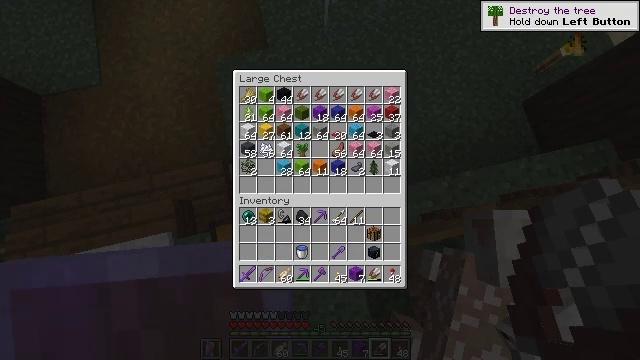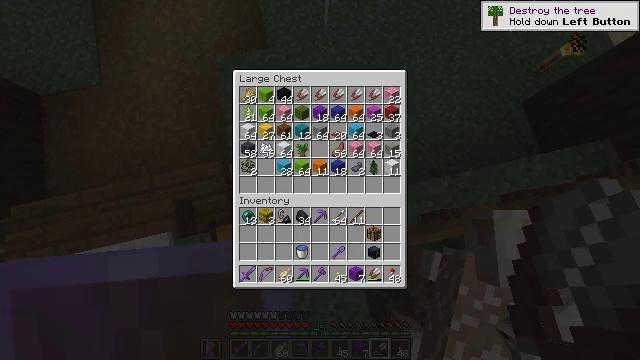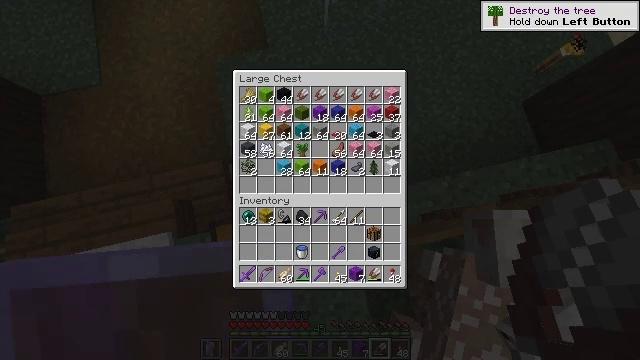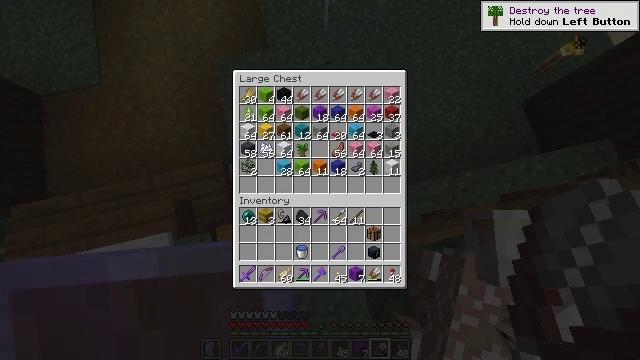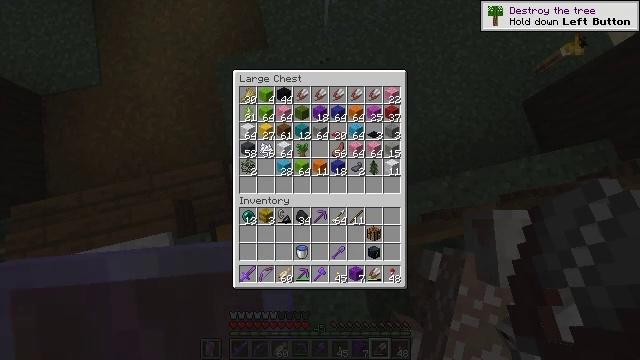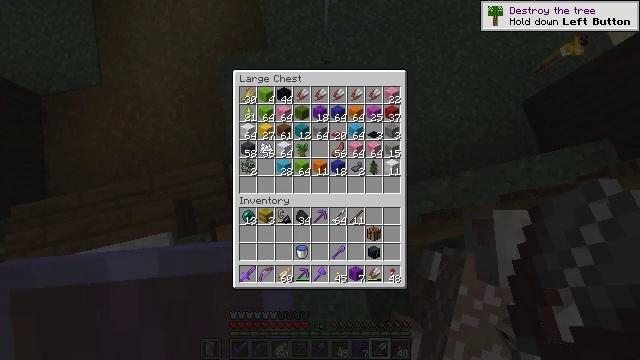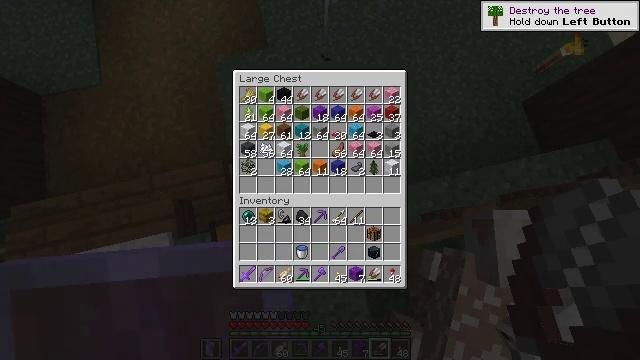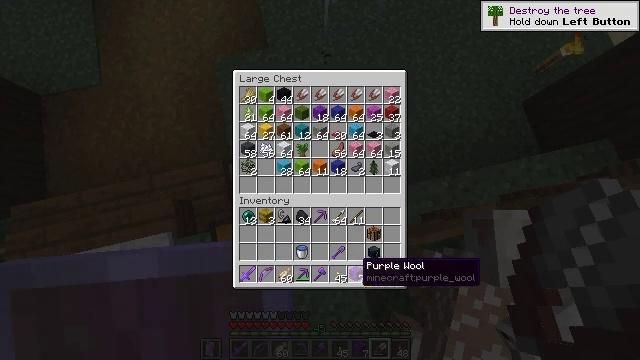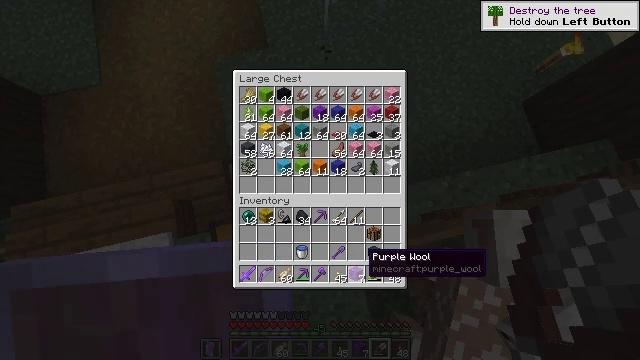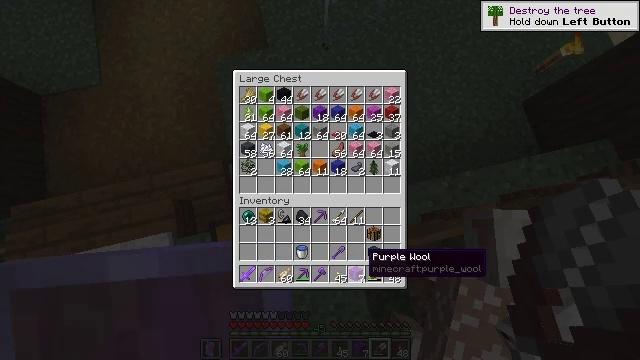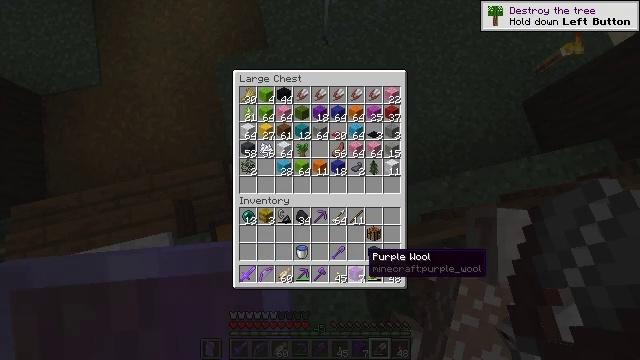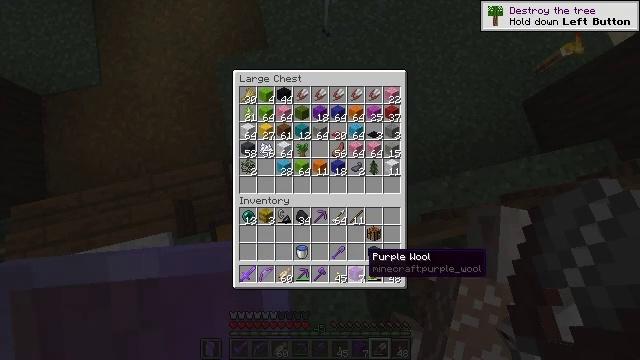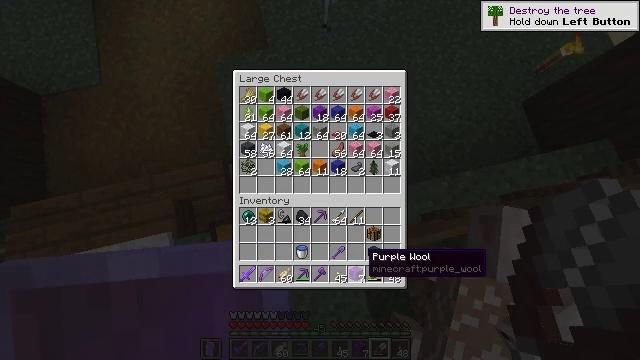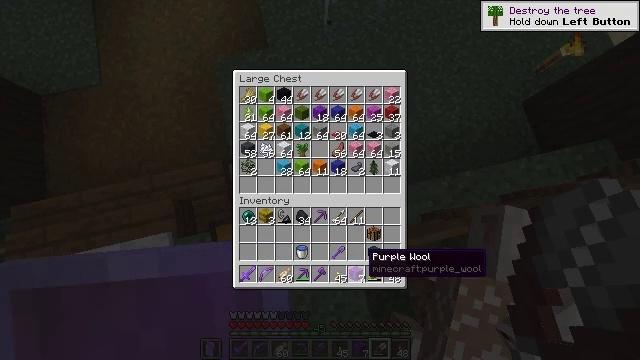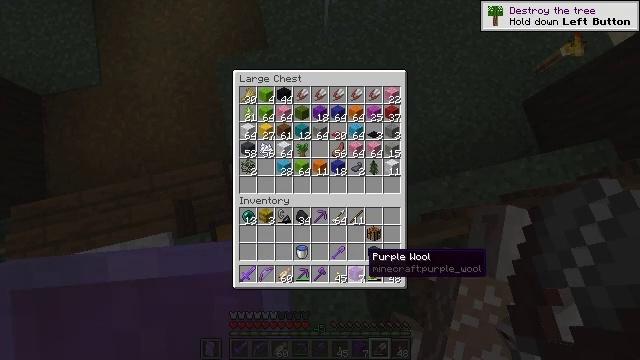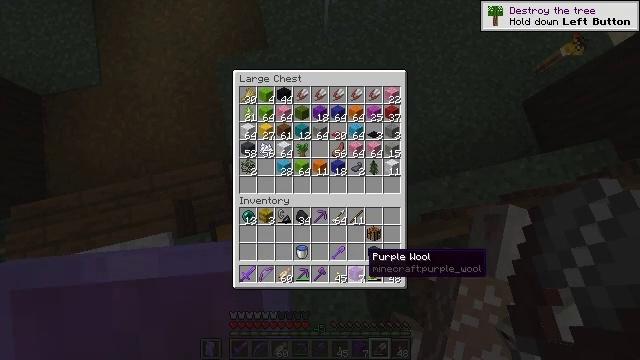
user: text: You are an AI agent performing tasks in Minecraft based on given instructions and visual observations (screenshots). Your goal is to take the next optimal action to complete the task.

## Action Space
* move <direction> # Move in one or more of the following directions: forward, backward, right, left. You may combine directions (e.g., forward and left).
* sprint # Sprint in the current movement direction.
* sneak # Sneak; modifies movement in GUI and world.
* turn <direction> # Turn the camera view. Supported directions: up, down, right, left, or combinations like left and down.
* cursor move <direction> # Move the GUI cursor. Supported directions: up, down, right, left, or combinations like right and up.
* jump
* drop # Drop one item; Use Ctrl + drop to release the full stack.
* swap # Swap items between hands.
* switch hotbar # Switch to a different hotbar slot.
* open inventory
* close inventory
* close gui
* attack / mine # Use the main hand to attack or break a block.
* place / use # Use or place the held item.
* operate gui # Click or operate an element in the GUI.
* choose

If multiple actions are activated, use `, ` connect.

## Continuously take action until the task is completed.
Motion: motion action
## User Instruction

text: Break the light blue shulker box to move it.
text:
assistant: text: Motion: sneak
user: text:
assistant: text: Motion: sneak
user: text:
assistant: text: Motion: sneak
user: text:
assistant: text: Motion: sneak
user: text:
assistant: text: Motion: sneak
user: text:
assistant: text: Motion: sneak
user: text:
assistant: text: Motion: sneak, turn right and up
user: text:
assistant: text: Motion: sneak, turn up
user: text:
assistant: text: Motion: sneak
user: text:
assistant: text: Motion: sneak
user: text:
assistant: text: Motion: sneak
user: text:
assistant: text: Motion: sneak
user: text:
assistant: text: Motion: sneak
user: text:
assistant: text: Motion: sneak
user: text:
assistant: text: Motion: sneak
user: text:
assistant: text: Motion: sneak
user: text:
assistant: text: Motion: sneak
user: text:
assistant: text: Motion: sneak, attack / mine
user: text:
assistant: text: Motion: sneak, attack / mine
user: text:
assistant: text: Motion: sneak, attack / mine
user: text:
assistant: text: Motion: sneak, attack / mine
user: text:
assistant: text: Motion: sneak
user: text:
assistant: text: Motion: sneak
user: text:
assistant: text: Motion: sneak
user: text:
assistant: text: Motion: sneak
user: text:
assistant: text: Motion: sneak
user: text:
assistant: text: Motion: no_op
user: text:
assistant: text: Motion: no_op
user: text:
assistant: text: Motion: no_op
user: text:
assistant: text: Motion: no_op